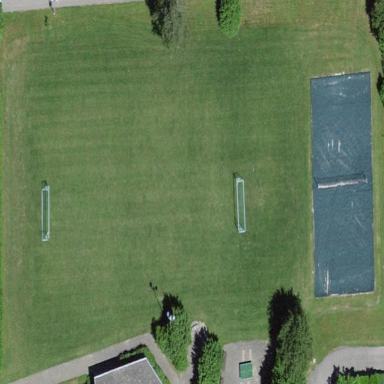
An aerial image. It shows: Grassy pitch used for leisure activities on land.